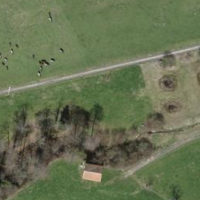
EUNIS habitat code: 52
Species observed at this site:
Lysimachia vulgaris